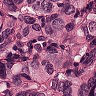
Metastatic tissue present: yes